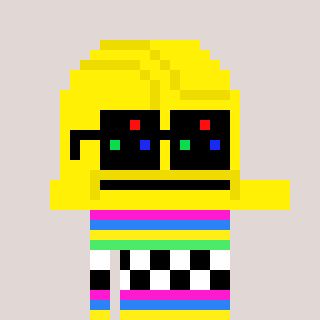
a pixel art character with square black sunglasses, a construction helmet-shaped head and a grayscale-colored body on a warm background